Question: I have a problem regarding the ksoap2. My problem is that the project used to work well up to the time that I had to format my pc and set it up again.
I don't remember what version I had referenced in my application but I tried many of them and the problem still occurs.
'''
04-05 13:56:18.289: E/dalvikvm(495): Could not find class 'org.ksoap2.serialization.SoapObject', referenced from method com.giatrosofia.Activity_Votana$ConnectAndGetLst.doInBackground
04-05 13:56:18.289: W/dalvikvm(495): VFY: unable to resolve new-instance 223 (Lorg/ksoap2/serialization/SoapObject;) in Lcom/giatrosofia/Activity_Votana$ConnectAndGetLst;
04-05 13:56:18.289: D/dalvikvm(495): VFY: replacing opcode 0x22 at 0x0000
04-05 13:56:29.627: W/dalvikvm(495): threadid=9: thread exiting with uncaught exception (group=0x40014760)
04-05 13:56:29.809: E/AndroidRuntime(495): FATAL EXCEPTION: AsyncTask #1
04-05 13:56:29.809: E/AndroidRuntime(495): java.lang.RuntimeException: An error occured while executing doInBackground()
04-05 13:56:29.809: E/AndroidRuntime(495): at android.os.AsyncTask$3.done(AsyncTask.java:266)
04-05 13:56:29.809: E/AndroidRuntime(495): at java.util.concurrent.FutureTask$Sync.innerSetException(FutureTask.java:273)
04-05 13:56:29.809: E/AndroidRuntime(495): at java.util.concurrent.FutureTask.setException(FutureTask.java:124)
04-05 13:56:29.809: E/AndroidRuntime(495): at java.util.concurrent.FutureTask$Sync.innerRun(FutureTask.java:307)
04-05 13:56:29.809: E/AndroidRuntime(495): at java.util.concurrent.FutureTask.run(FutureTask.java:137)
04-05 13:56:29.809: E/AndroidRuntime(495): at java.util.concurrent.ThreadPoolExecutor.runWorker(ThreadPoolExecutor.java:1081)
04-05 13:56:29.809: E/AndroidRuntime(495): at java.util.concurrent.ThreadPoolExecutor$Worker.run(ThreadPoolExecutor.java:574)
04-05 13:56:29.809: E/AndroidRuntime(495): at java.lang.Thread.run(Thread.java:1020)
04-05 13:56:29.809: E/AndroidRuntime(495): Caused by: java.lang.NoClassDefFoundError: org.ksoap2.serialization.SoapObject
'''
The referenced file is
and the excpetion occured in
'''
SoapObject request = new SoapObject(NAMESPACE, METHOD_NAME);
'''
Here are the referenced jar files

Am I missing someging?
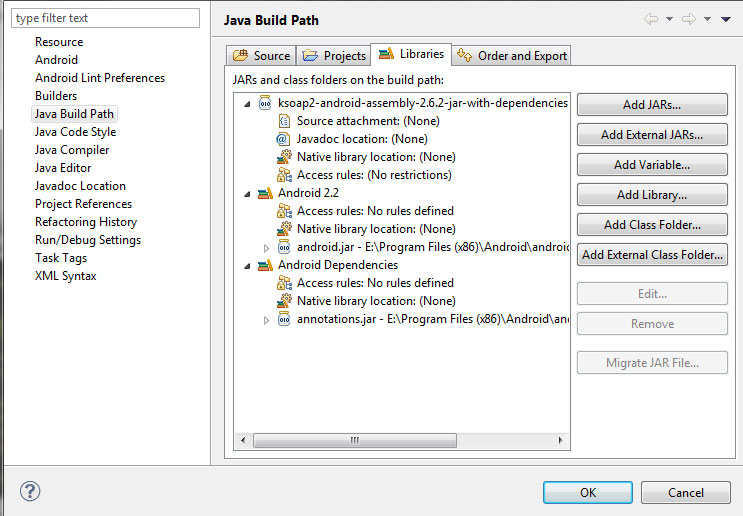
Answer: if you are using new ADT 17
then create one directory on root of your project named
and just copy and paste ksop jar into libs dir.
res
bin
libs --> your.jar file here
as new updated it will work well.